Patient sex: M
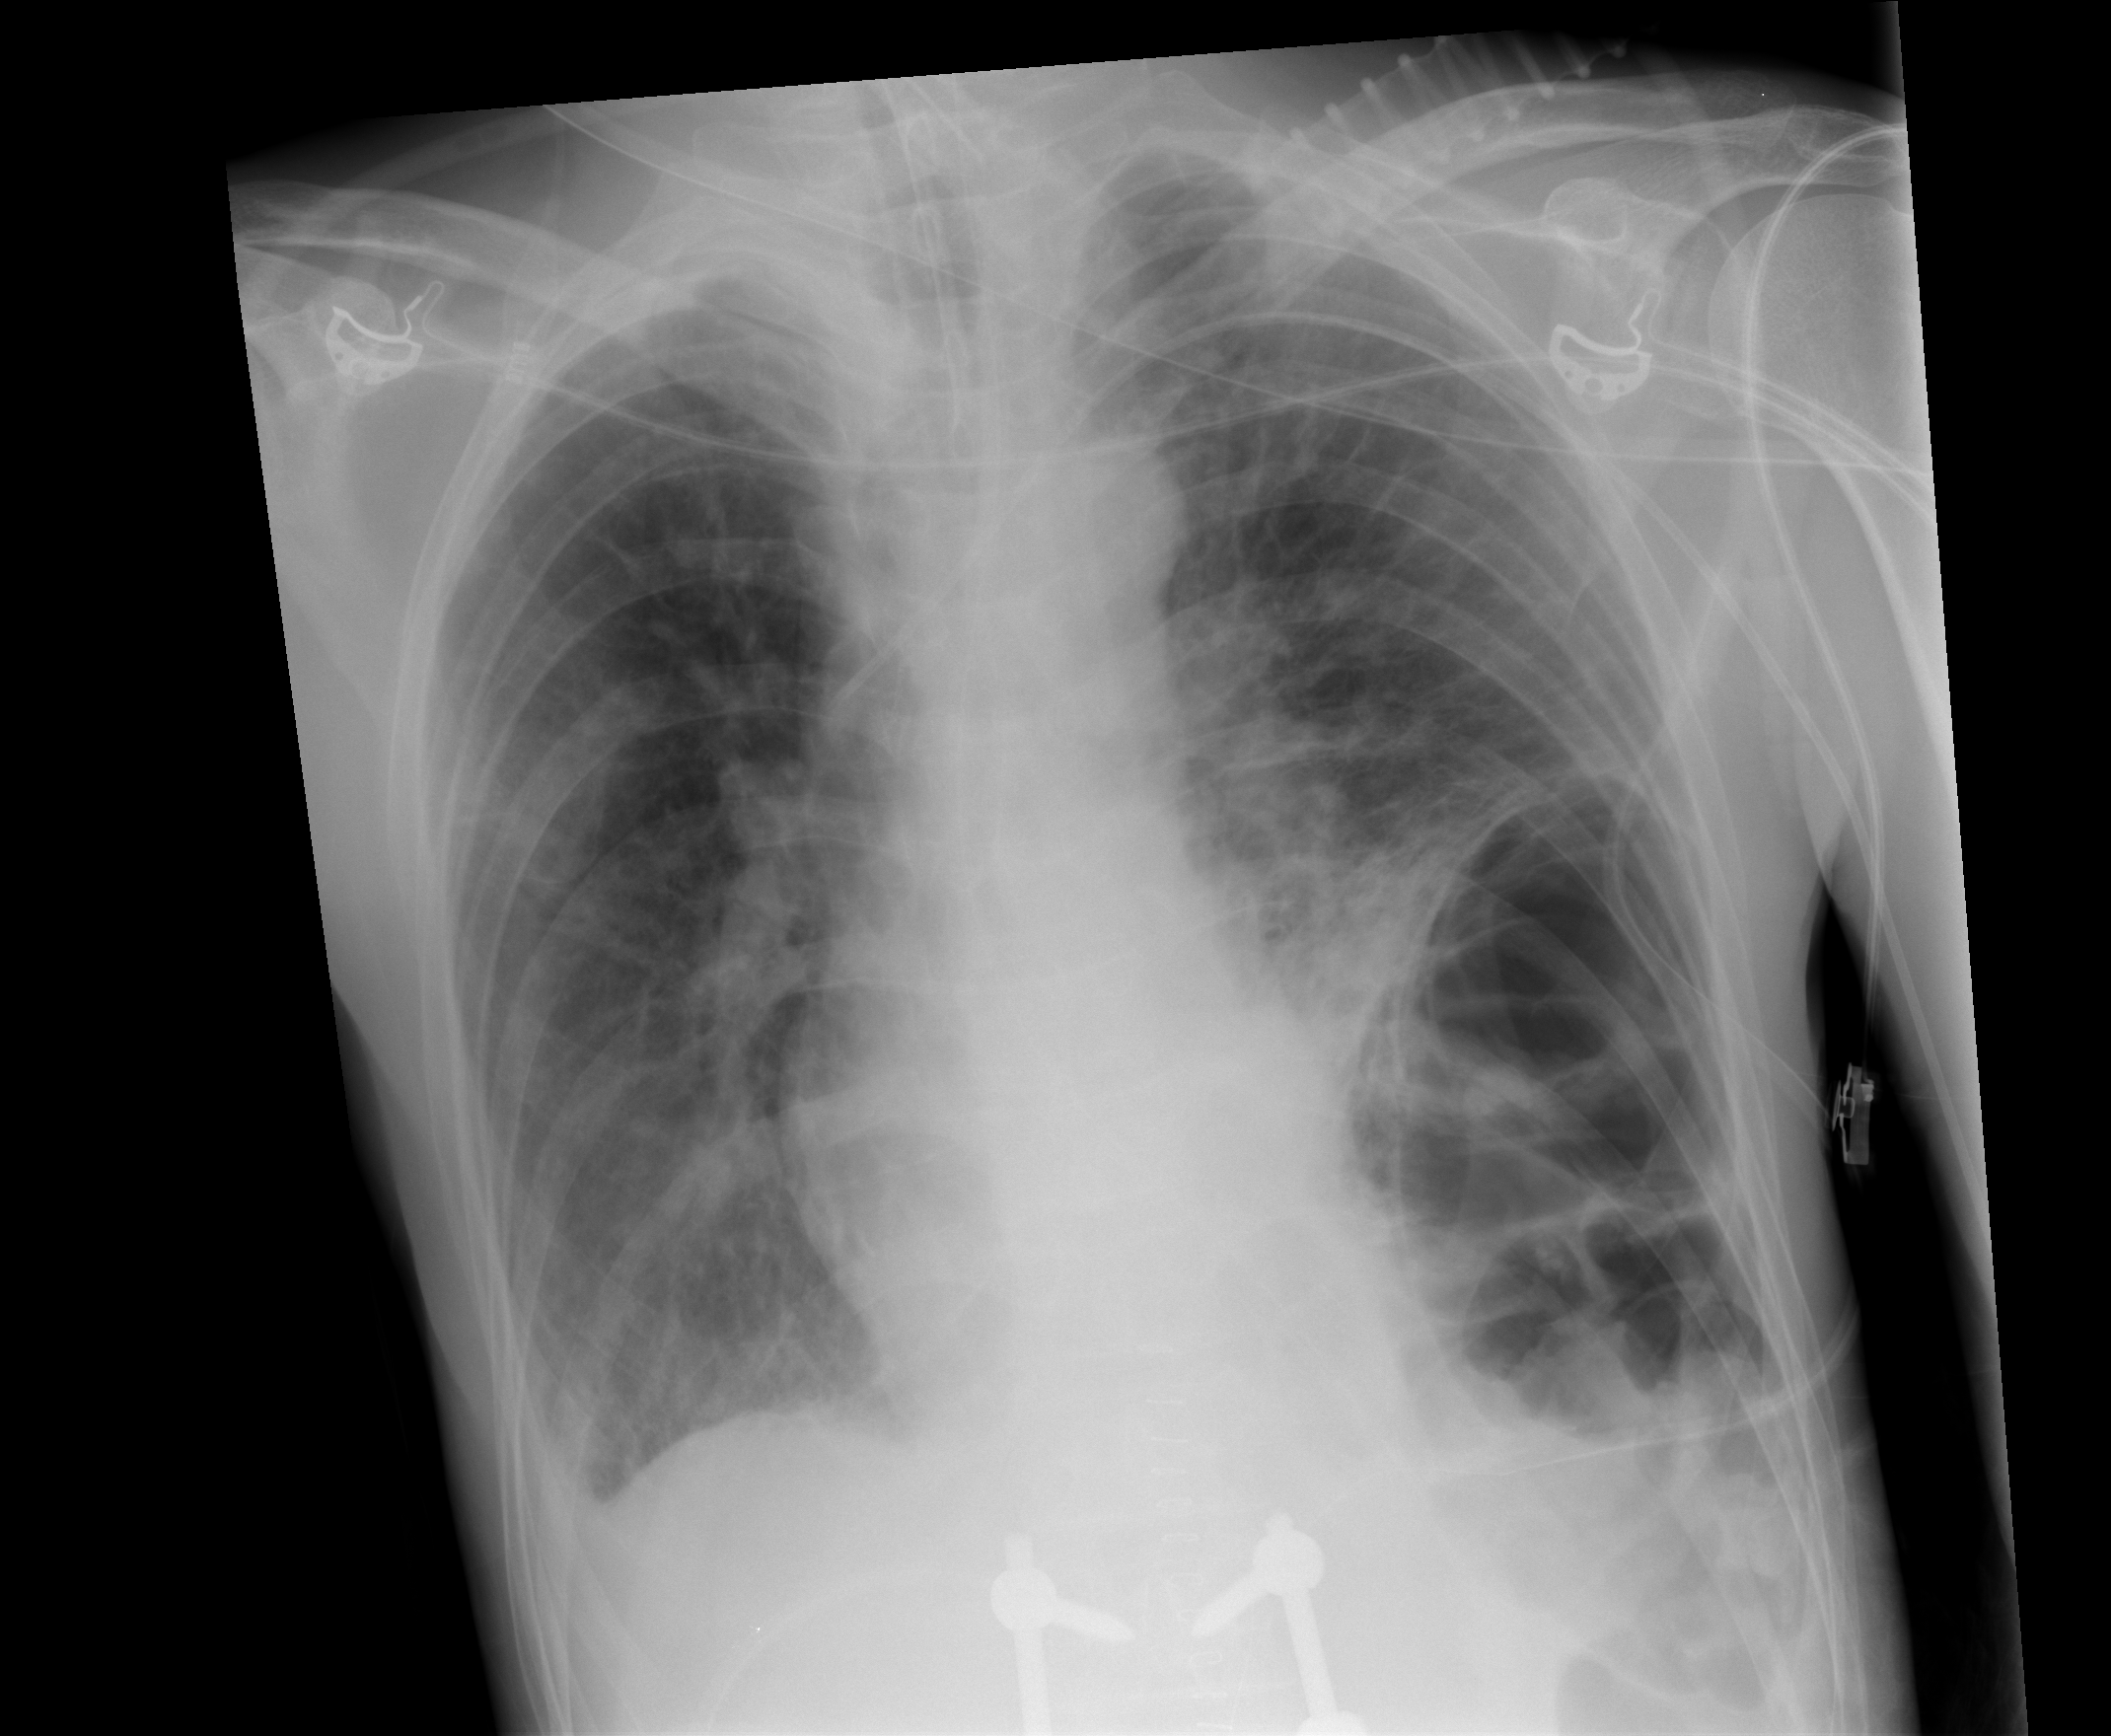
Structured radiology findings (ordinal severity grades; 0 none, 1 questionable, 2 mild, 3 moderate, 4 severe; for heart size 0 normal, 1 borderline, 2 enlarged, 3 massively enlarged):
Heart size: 0
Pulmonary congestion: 0
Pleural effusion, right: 1
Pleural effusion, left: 0
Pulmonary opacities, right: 0
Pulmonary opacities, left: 0
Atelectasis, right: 0
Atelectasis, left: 0